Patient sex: M
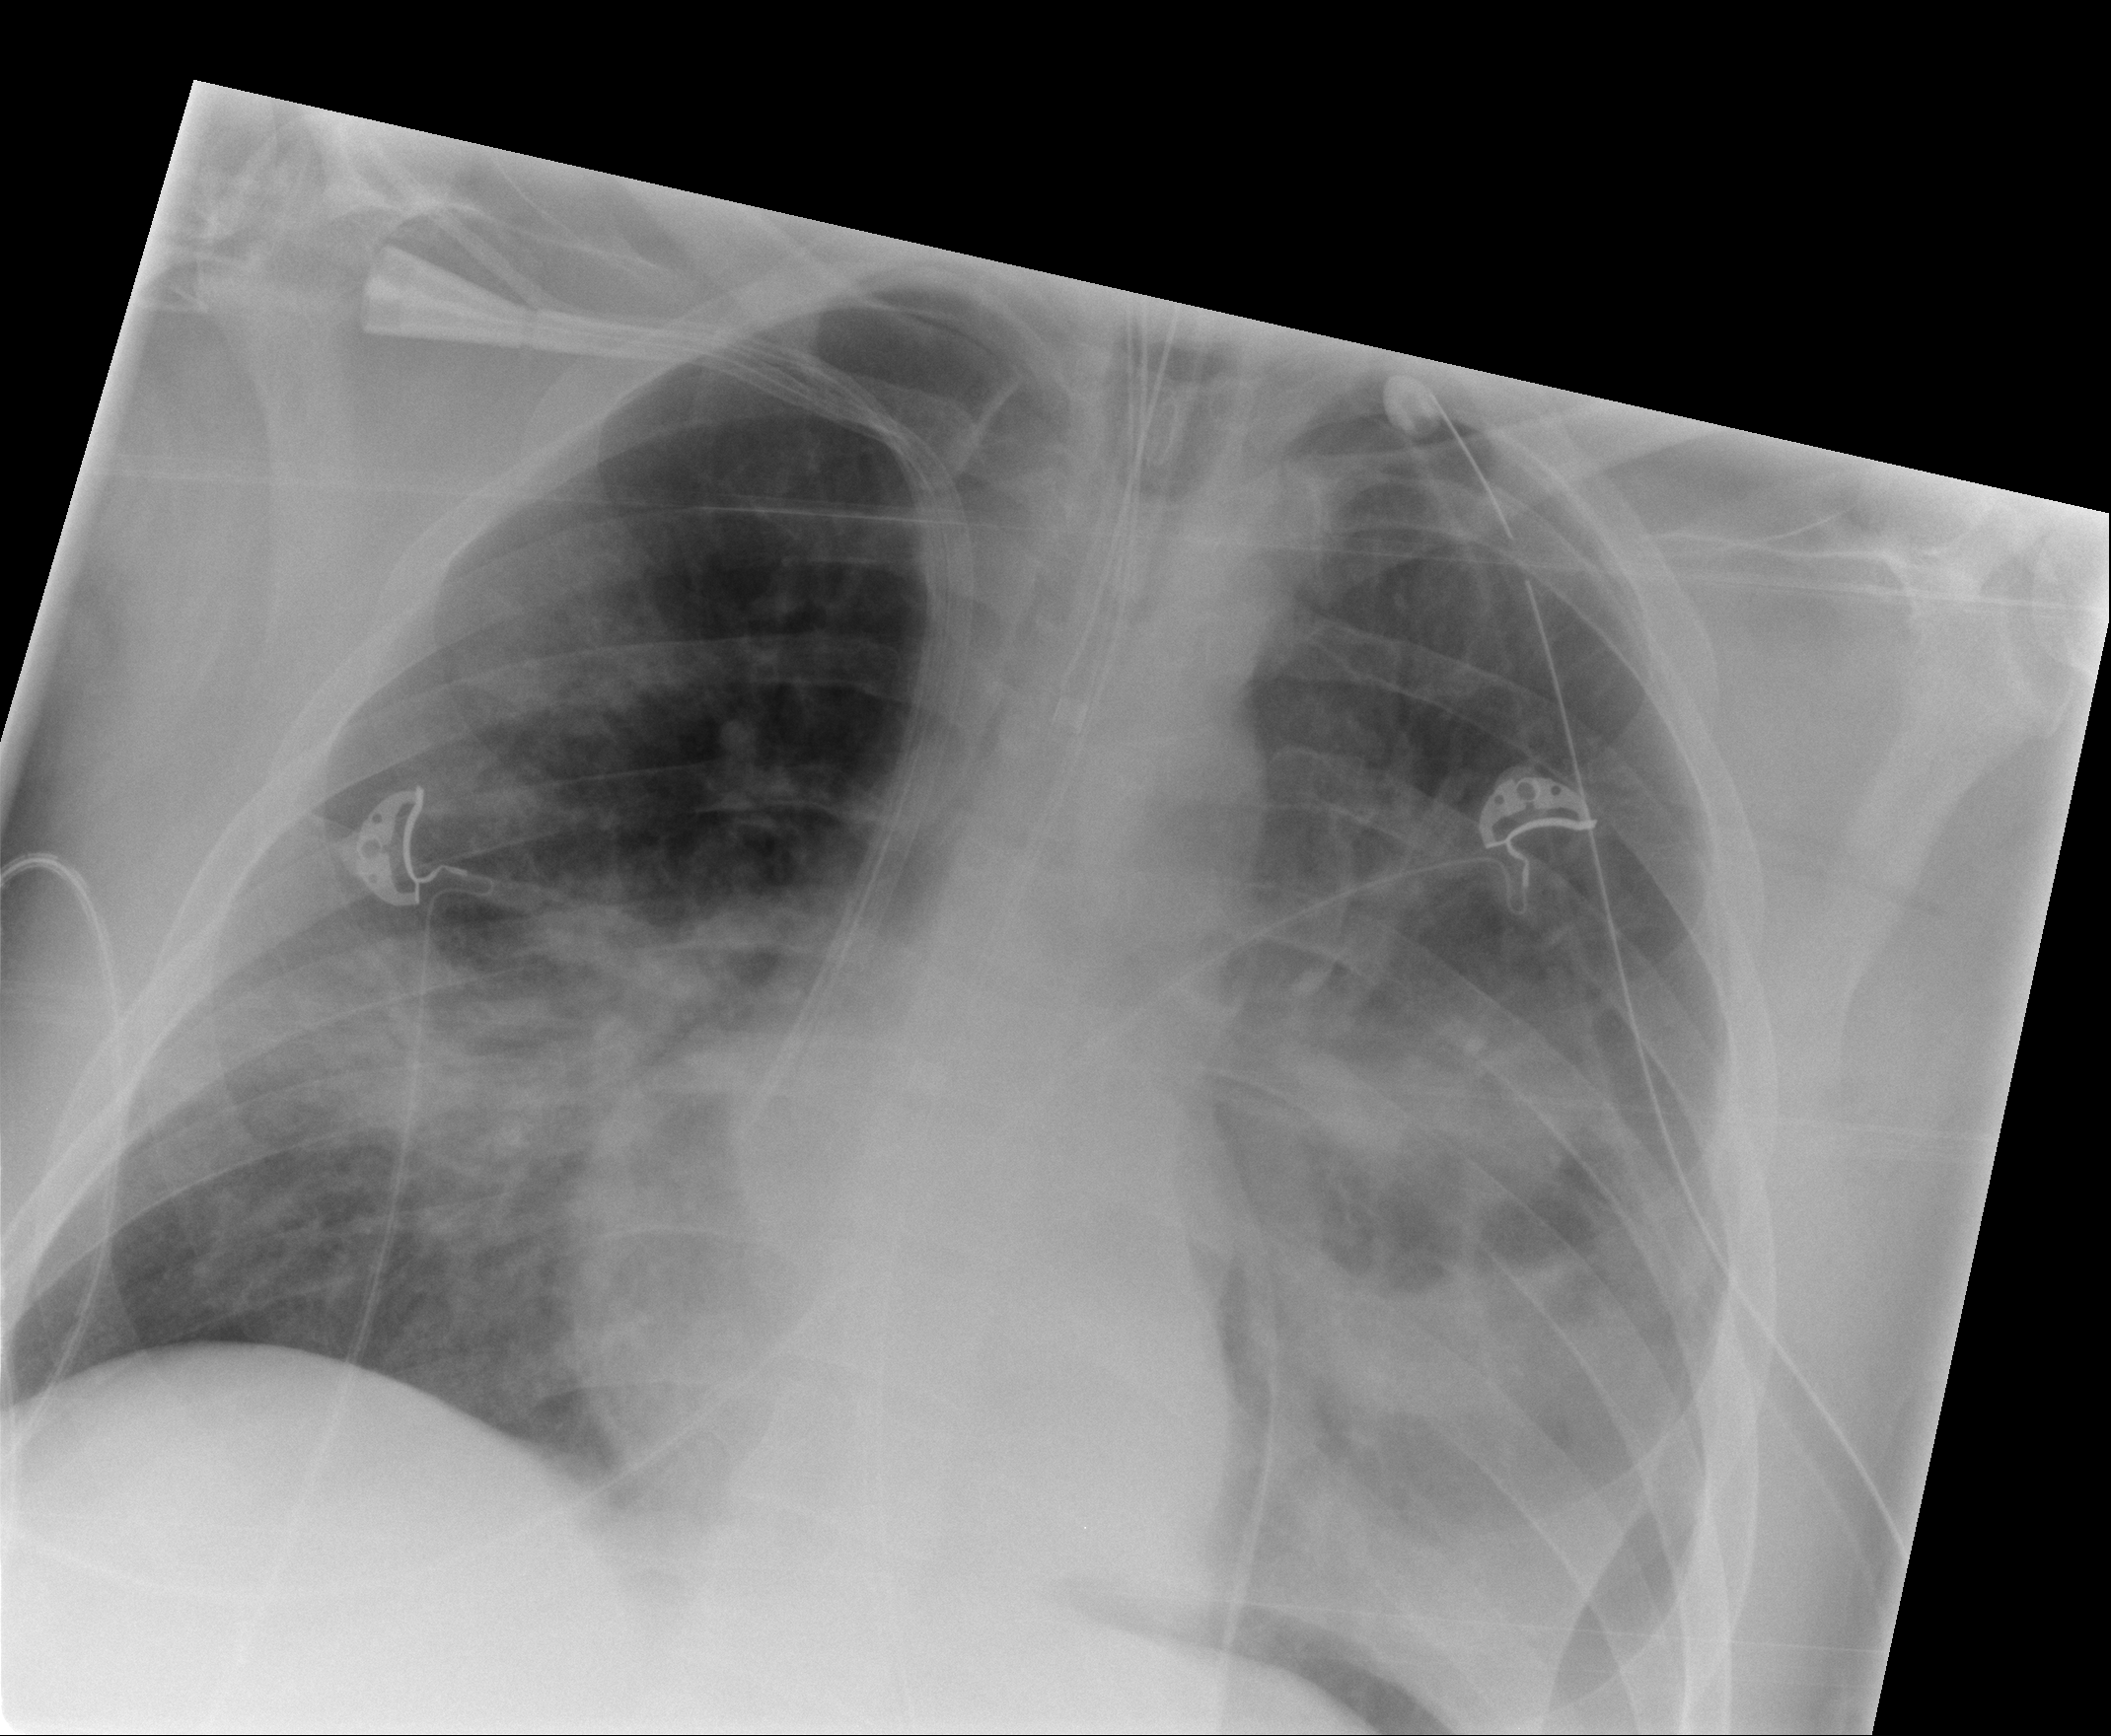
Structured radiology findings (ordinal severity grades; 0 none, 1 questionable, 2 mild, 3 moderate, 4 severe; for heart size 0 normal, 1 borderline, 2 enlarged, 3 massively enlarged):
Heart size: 0
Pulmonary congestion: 0
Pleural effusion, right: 0
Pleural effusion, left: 2
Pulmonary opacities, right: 3
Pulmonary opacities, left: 3
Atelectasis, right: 0
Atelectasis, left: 0